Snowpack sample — Loveland Pass, Silver Plume, Colorado, USA (1/12/25, 11:40 AM MST)
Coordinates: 39.66, -105.88
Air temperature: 7 °F
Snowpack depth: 140 cm
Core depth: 10 cm
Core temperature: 41 °F
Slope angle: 11°, slope face: 30°
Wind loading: high
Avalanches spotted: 2
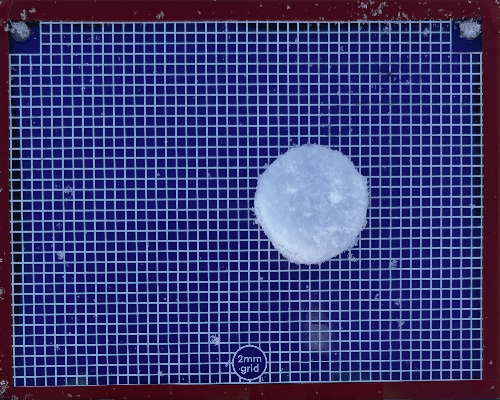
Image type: profile
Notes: Pilot using slightly modified coring method that took too large segment for snow profile picturing, advised not to use in higher level models. Two avalanche on south face nearby, partially cloudy with light snow in the last 24 hours. Lots of wind loading on eastern features.